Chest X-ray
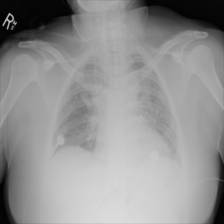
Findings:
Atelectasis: negative
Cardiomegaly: negative
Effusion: negative
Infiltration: negative
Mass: negative
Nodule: negative
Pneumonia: negative
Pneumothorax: negative
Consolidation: negative
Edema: negative
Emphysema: negative
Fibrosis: negative
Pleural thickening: negative
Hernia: negative